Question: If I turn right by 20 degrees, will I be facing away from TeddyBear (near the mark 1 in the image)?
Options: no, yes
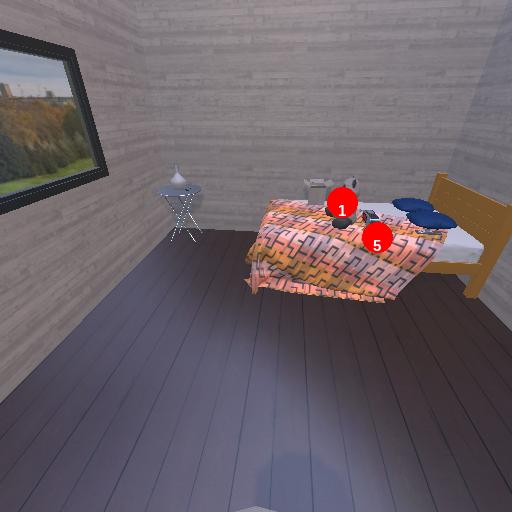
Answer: no